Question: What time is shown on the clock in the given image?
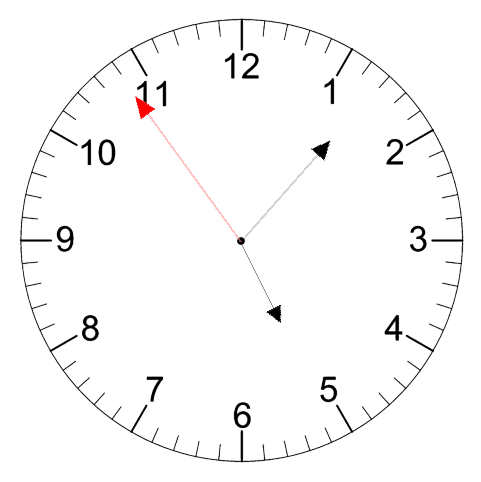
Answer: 05:06:54